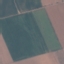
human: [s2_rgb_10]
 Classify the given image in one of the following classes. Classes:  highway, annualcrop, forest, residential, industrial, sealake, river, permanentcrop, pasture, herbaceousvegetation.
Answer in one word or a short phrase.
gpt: AnnualCrop